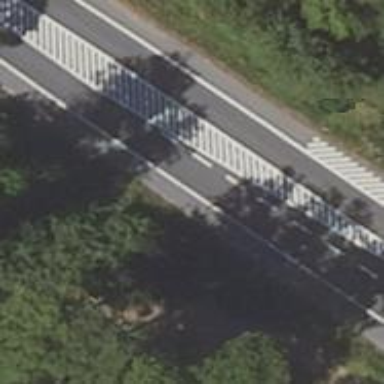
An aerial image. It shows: Asphalt road classified as primary highway.